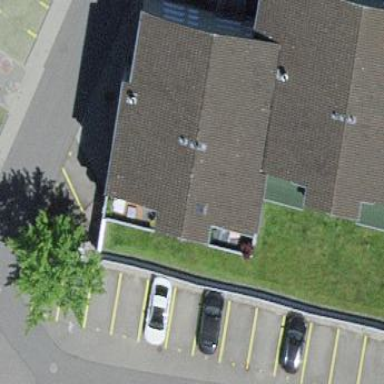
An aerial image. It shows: Residential building with flat roof.